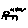
Label: cat